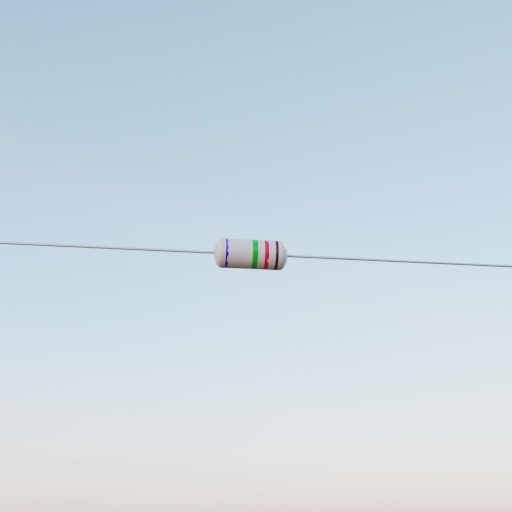
Resistor colour bands (in order): blue, green, red, black